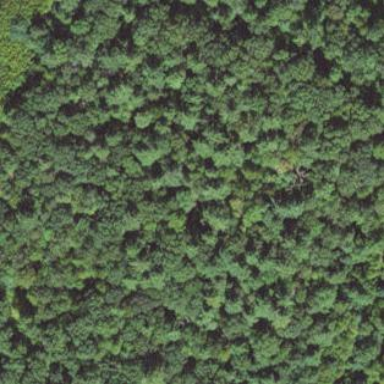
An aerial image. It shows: Mixed woodland with various types of leaves.